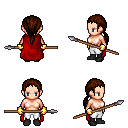
a pixel art fantasy rpg character, female body template, human, light skin, red cape, white pants, brown ponytail hairstyle, gold gloves, black shoes, spear, four views (front, back, left, right), 2x2 character sprite sheet, small pixel art, hard edges, no anti-aliasing